Aerial crown-view tile of a tropical tree (Barro Colorado Island, Panama), acquired 20240918:
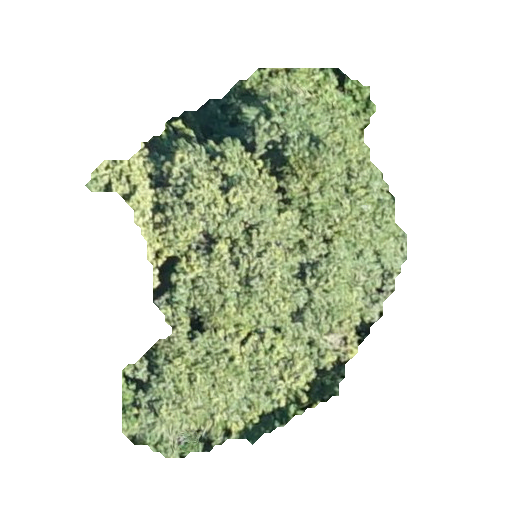
Species: Luehea seemannii
GBIF accepted scientific name: Luehea seemannii
Crown area: 126.43 m²